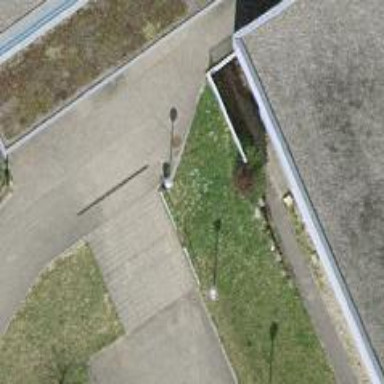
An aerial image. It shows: Concrete steps.